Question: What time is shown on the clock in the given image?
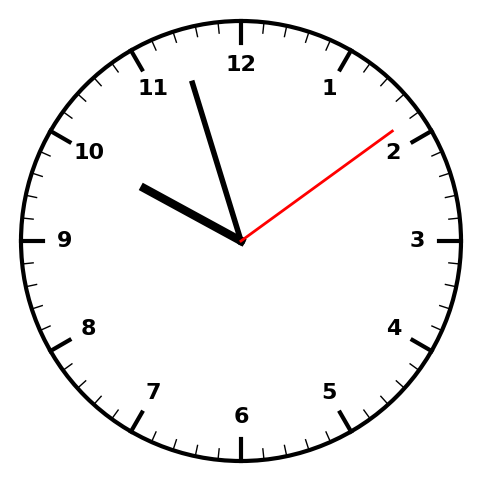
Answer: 09:57:09